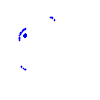
Particle: kaon